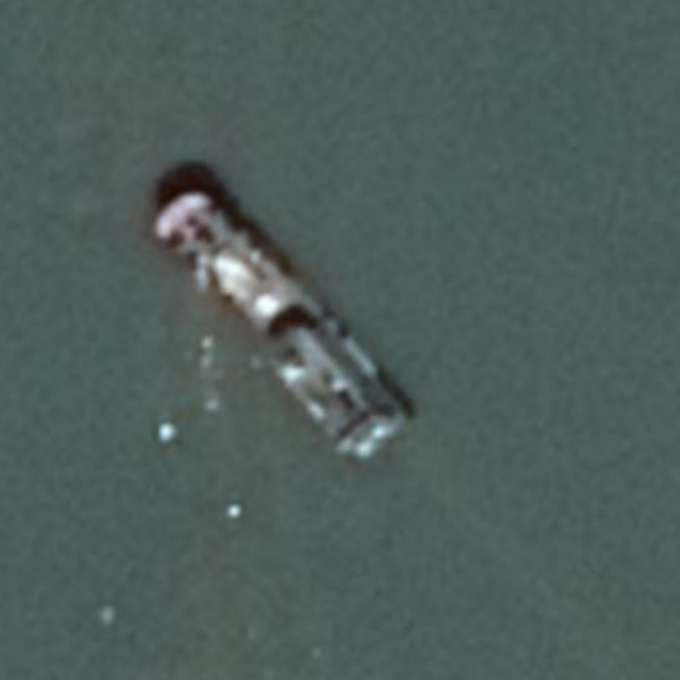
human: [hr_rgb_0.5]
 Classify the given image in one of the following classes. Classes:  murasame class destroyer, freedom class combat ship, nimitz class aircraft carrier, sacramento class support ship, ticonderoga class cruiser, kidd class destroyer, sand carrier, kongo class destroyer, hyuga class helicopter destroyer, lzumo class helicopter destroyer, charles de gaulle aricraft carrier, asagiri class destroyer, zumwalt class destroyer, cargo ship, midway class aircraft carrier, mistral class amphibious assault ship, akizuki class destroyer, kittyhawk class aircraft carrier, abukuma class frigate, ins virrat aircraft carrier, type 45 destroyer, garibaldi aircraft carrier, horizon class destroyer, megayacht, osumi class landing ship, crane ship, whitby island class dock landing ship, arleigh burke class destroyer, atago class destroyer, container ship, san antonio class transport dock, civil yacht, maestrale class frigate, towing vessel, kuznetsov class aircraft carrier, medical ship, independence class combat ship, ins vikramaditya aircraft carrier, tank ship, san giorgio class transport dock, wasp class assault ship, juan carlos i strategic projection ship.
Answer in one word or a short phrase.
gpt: Cargo ship